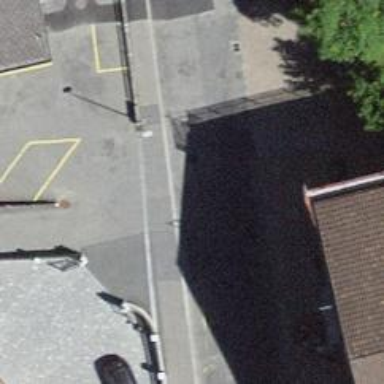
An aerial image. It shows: Living street.